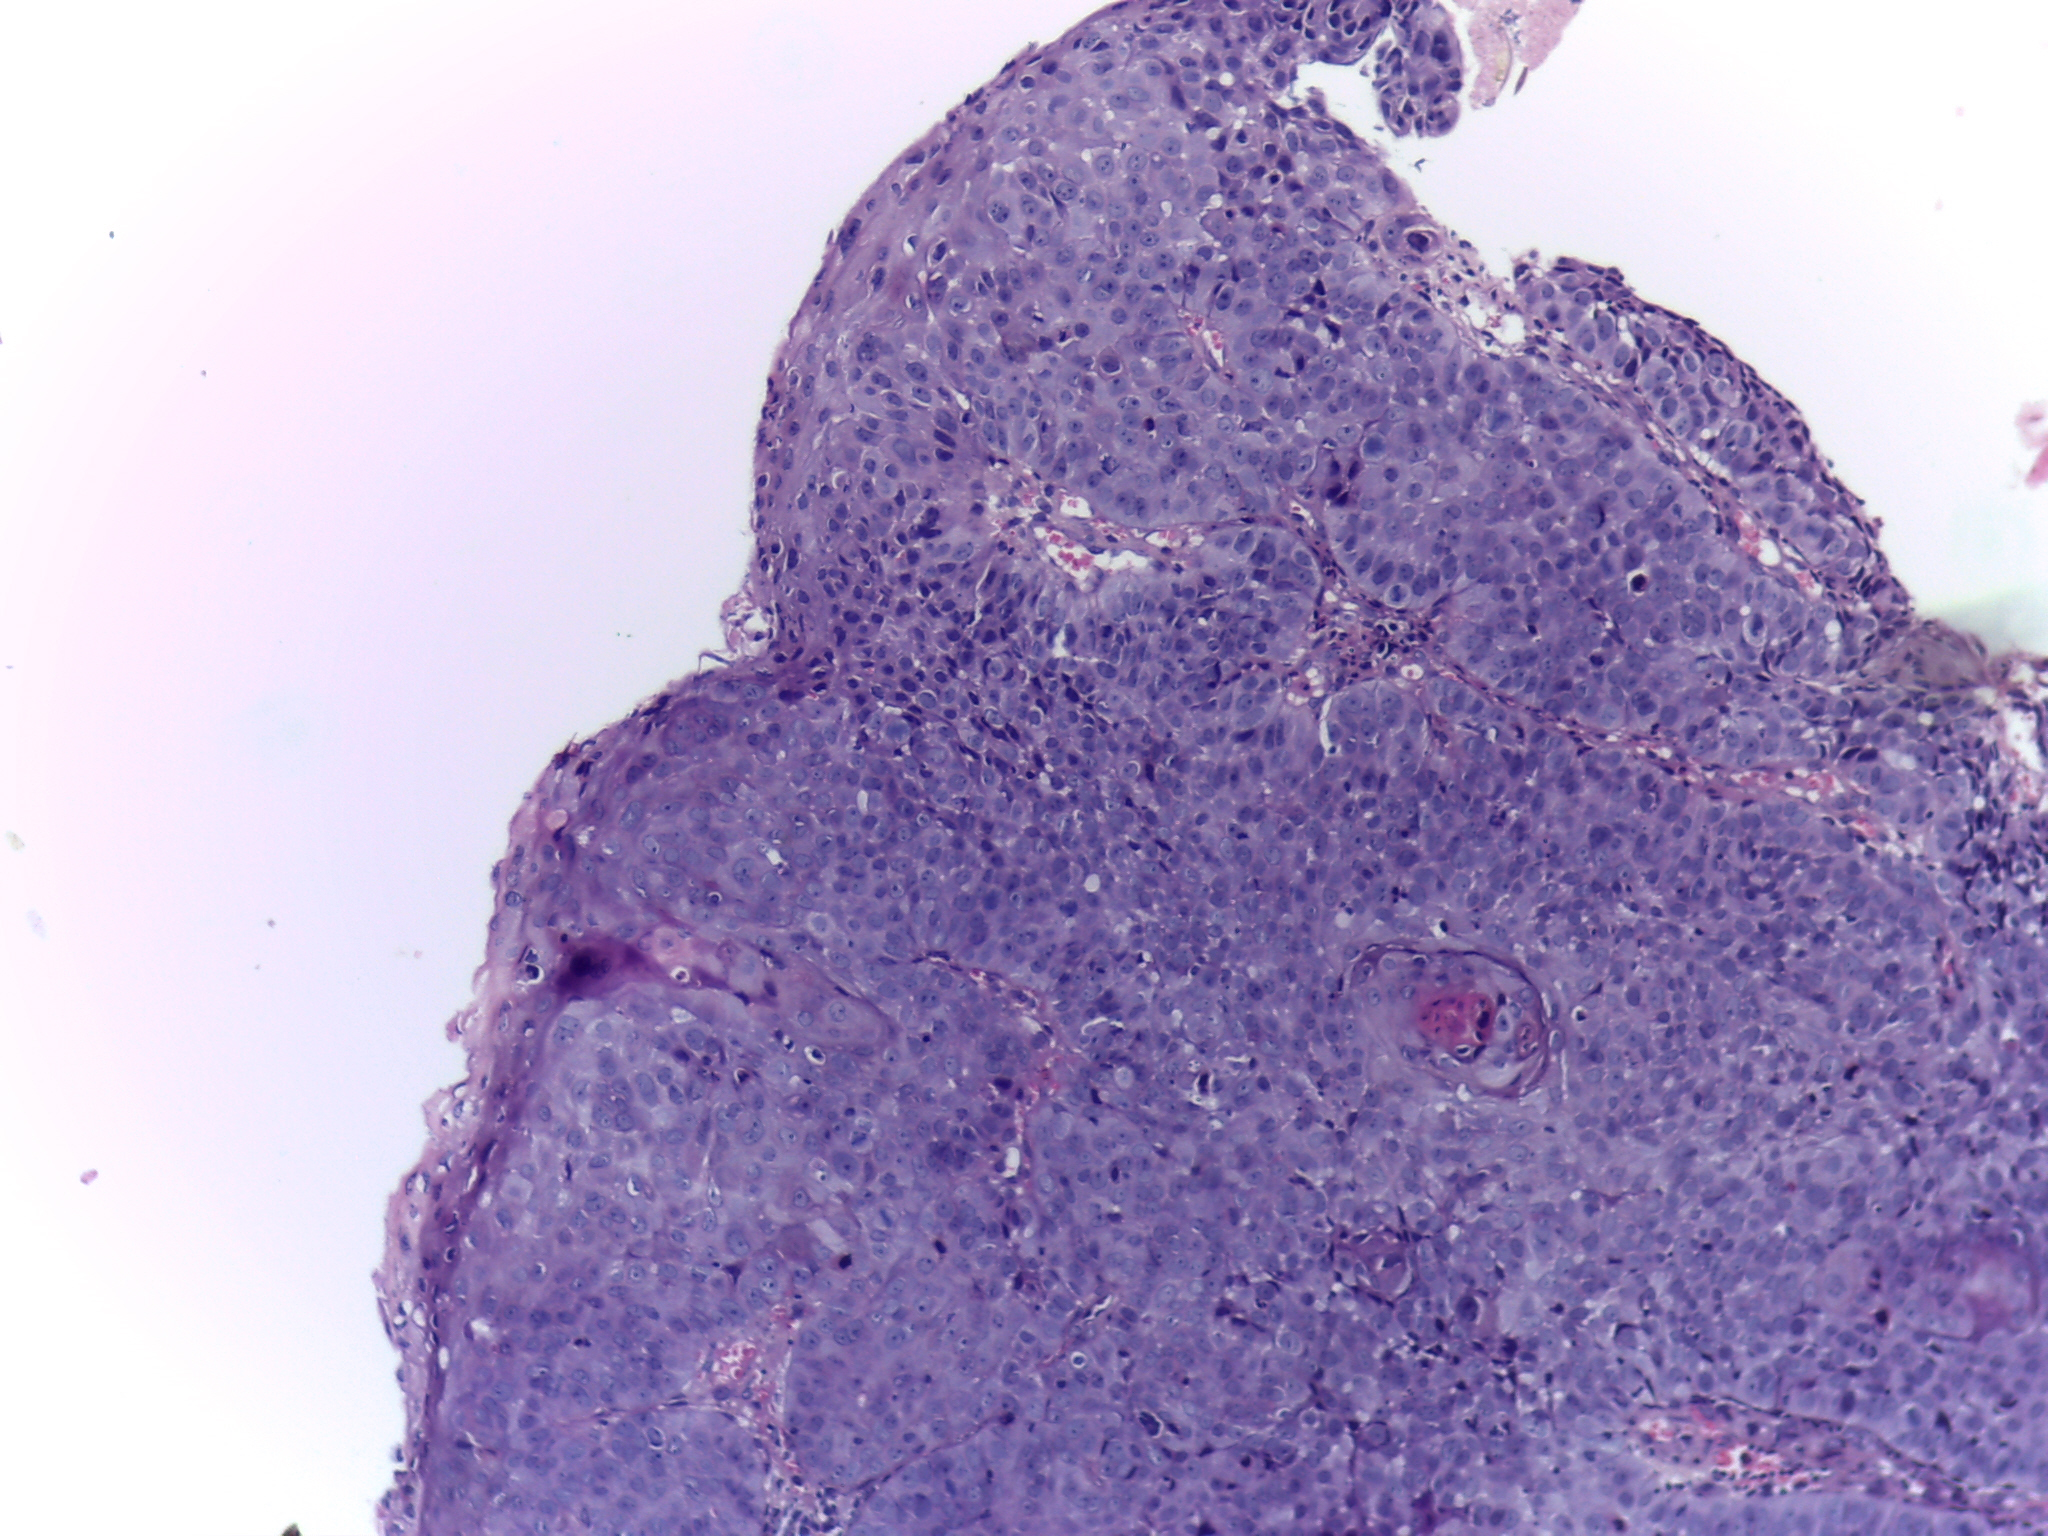
Diagnosis: OSCC